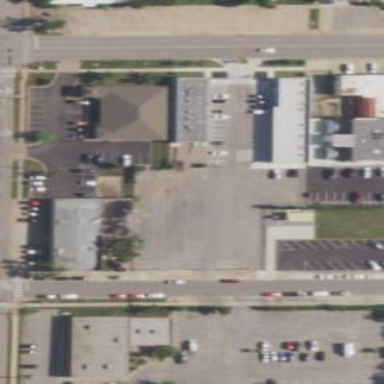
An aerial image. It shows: Car shop in retail area.